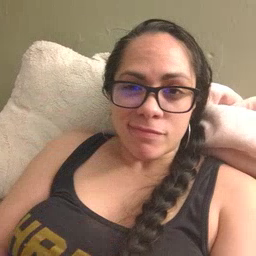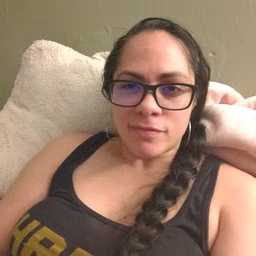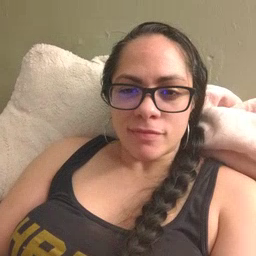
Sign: feet